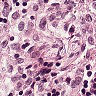
Metastatic tissue present: no